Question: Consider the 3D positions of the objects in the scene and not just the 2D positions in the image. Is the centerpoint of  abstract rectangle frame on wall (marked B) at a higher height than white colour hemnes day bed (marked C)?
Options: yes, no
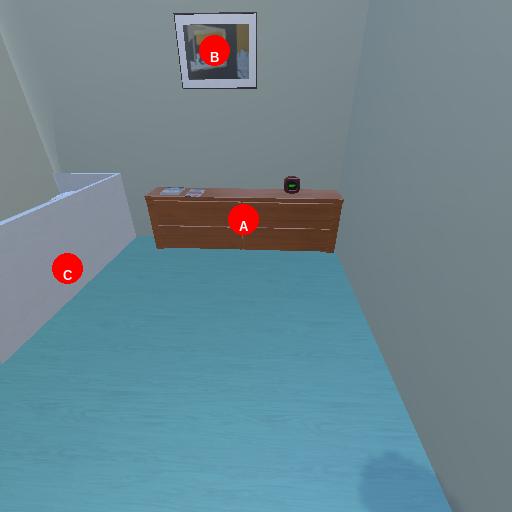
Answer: yes